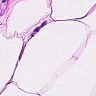
Metastatic tissue present: no